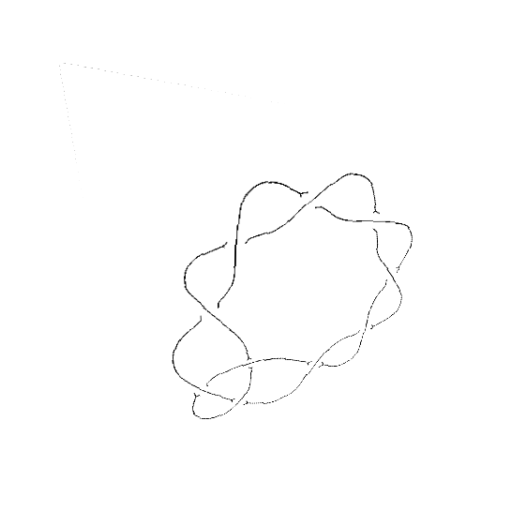
Crossing number: 10